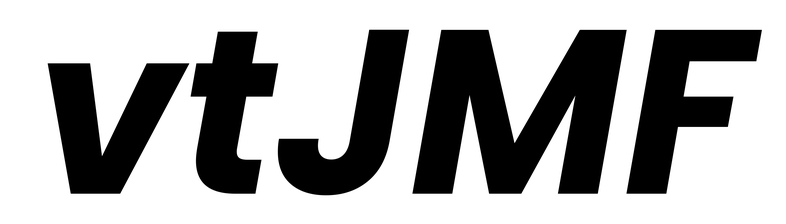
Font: Poppins-BoldItalic